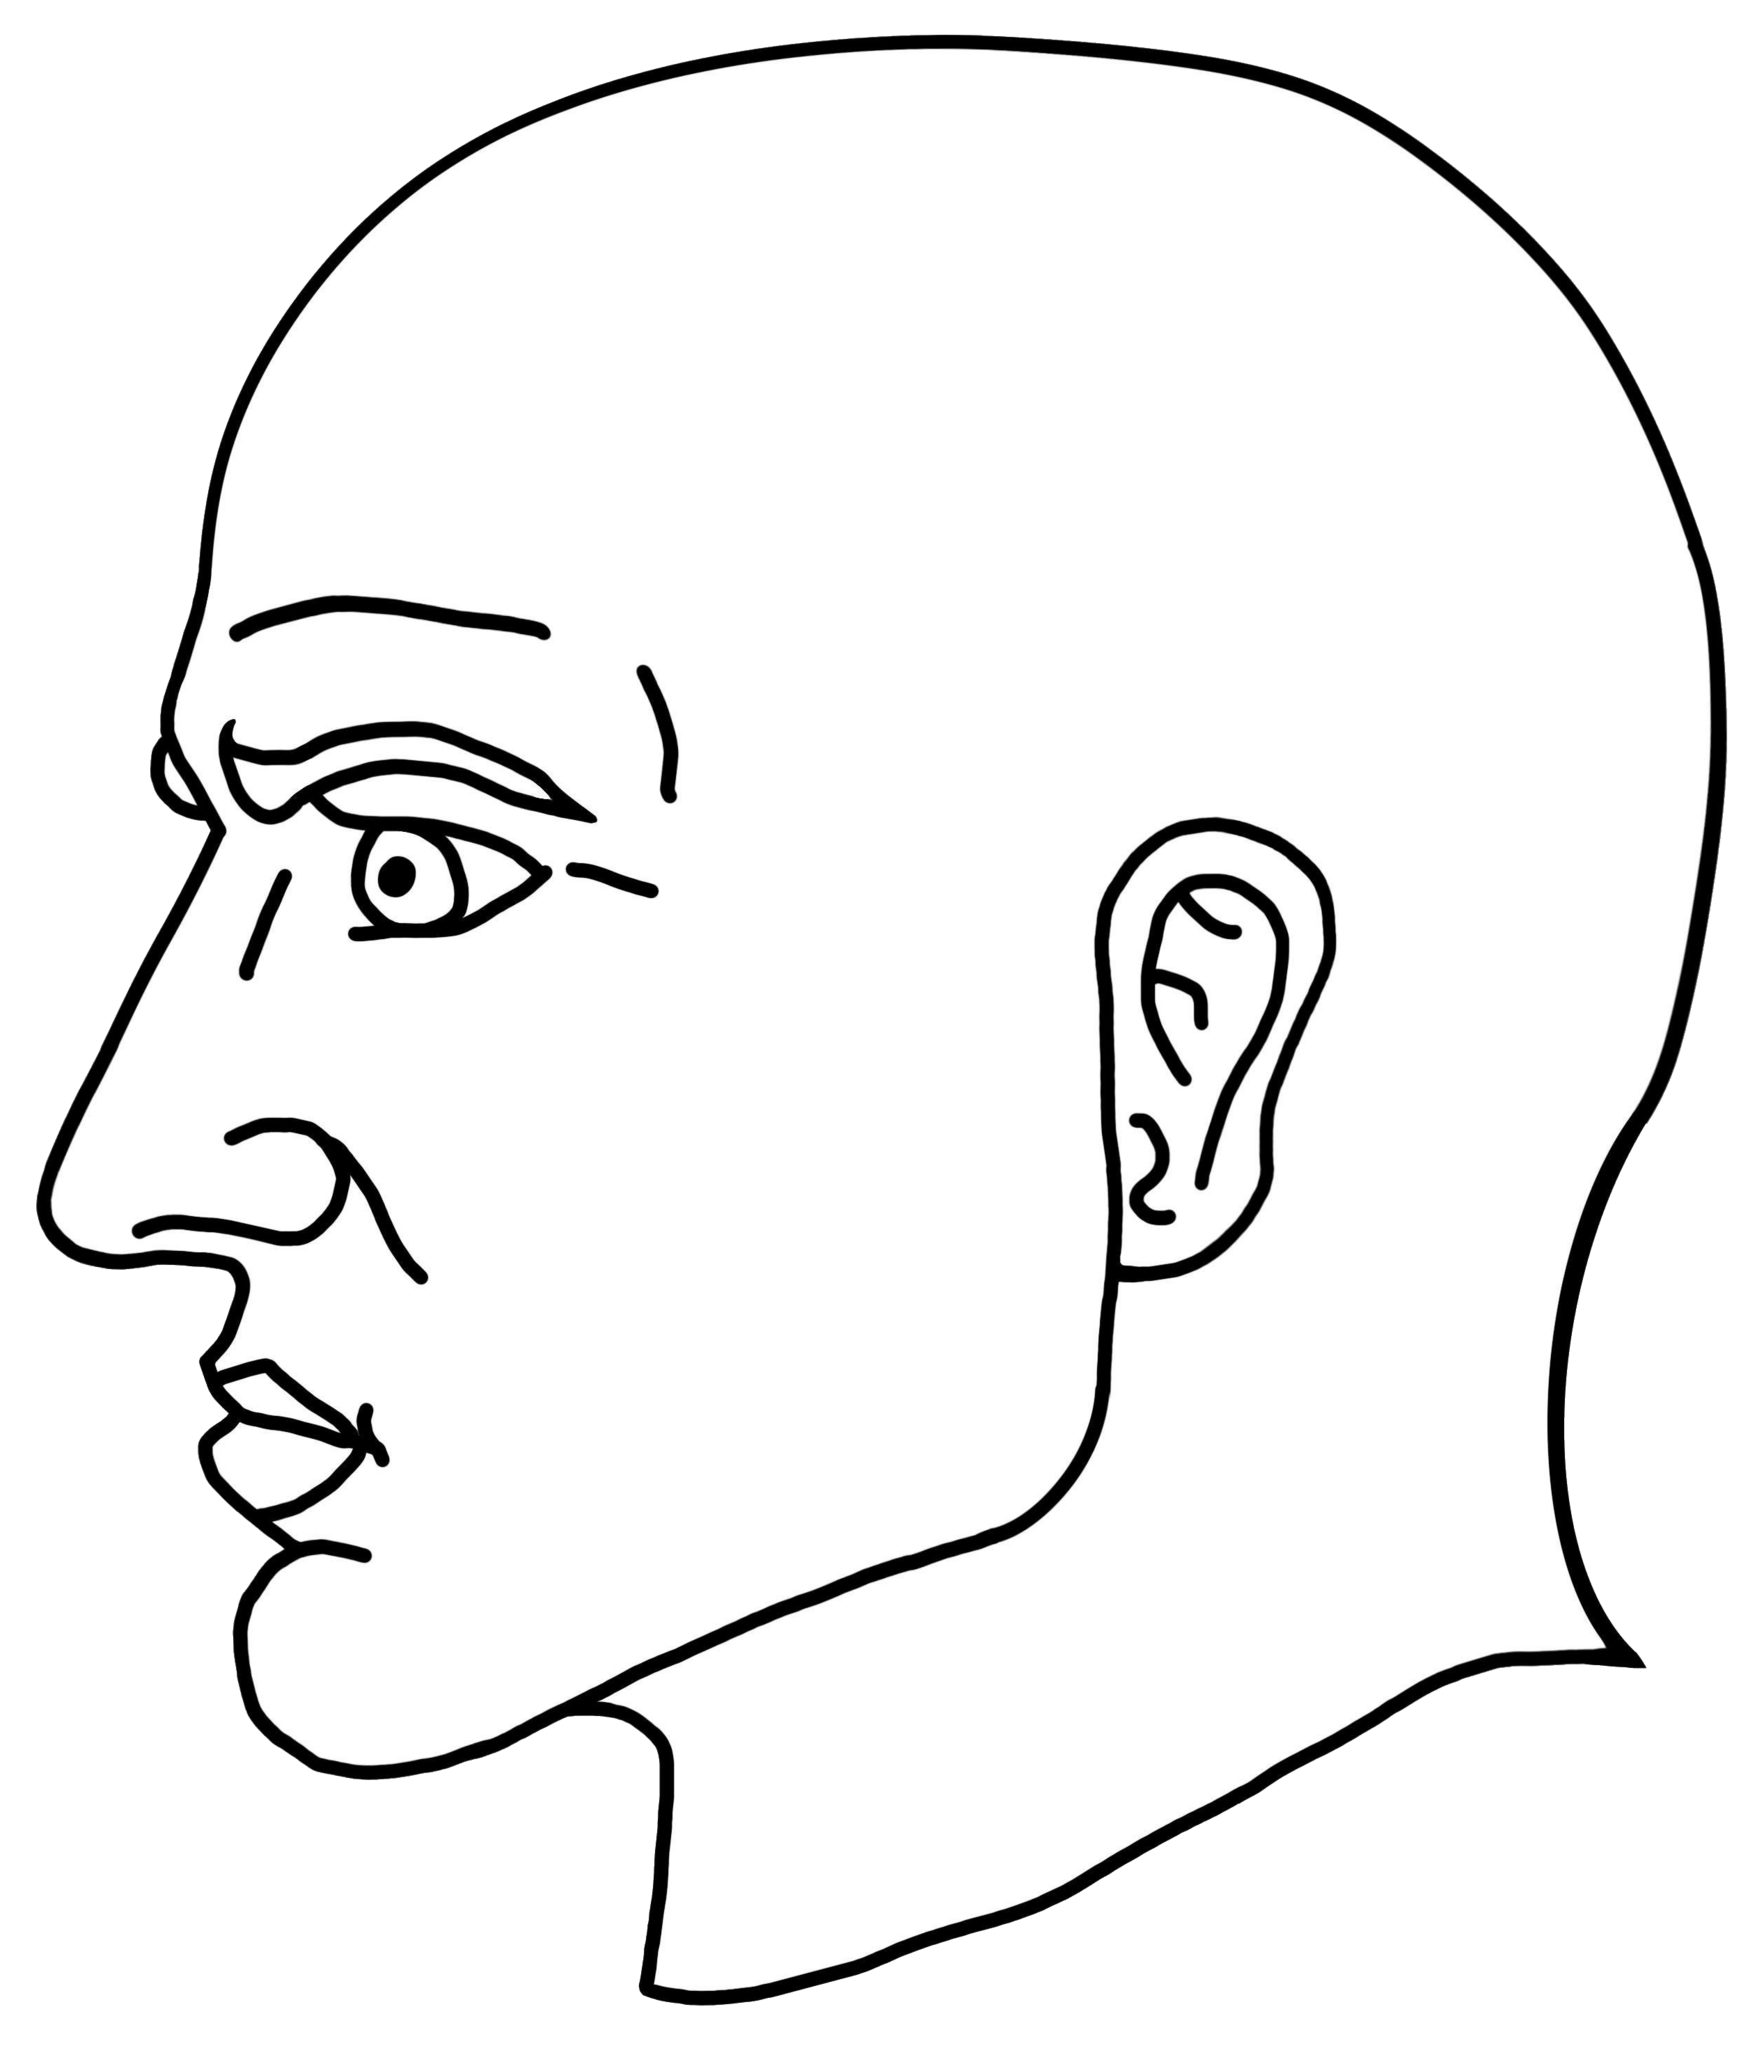
Label: 4_Yes_Chad